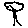
Label: tree